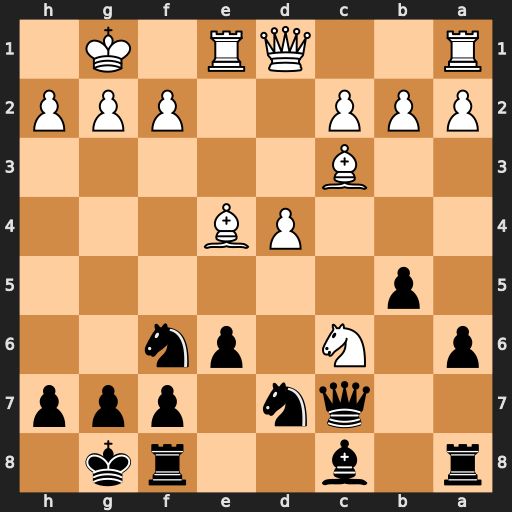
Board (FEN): r1b2rk1/2qn1ppp/p1N1pn2/1p6/3PB3/2B5/PPP2PPP/R2QR1K1
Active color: b
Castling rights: -
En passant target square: -
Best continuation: Nxe4 Ne7+ Kh8 Rxe4 Nf6